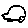
Label: car